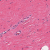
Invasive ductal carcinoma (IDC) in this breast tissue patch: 0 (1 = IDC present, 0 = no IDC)